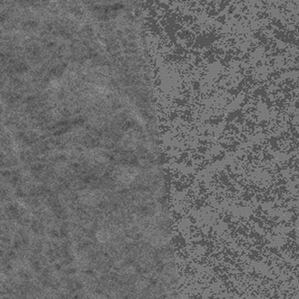
Label: frost